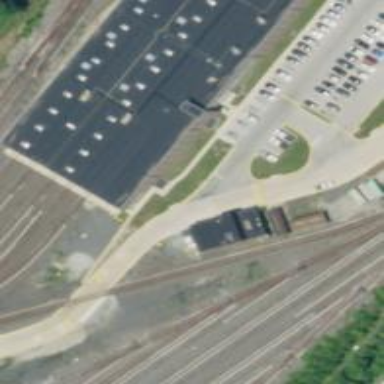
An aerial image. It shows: Railway service station.